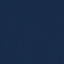
Label: SeaLake